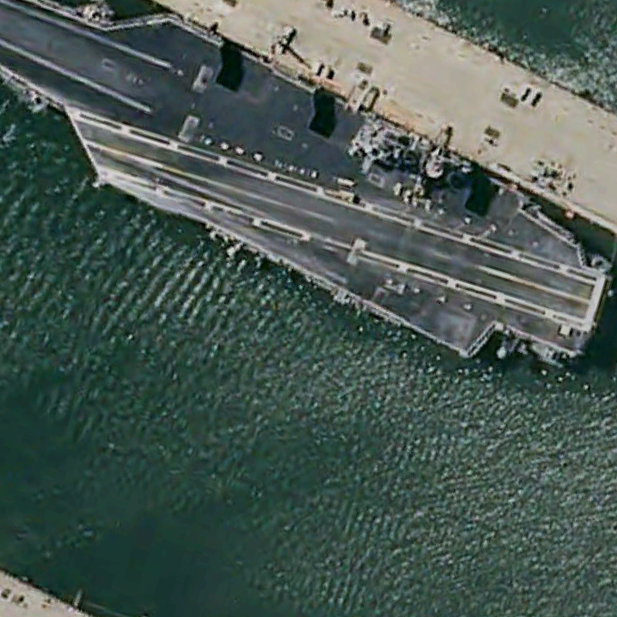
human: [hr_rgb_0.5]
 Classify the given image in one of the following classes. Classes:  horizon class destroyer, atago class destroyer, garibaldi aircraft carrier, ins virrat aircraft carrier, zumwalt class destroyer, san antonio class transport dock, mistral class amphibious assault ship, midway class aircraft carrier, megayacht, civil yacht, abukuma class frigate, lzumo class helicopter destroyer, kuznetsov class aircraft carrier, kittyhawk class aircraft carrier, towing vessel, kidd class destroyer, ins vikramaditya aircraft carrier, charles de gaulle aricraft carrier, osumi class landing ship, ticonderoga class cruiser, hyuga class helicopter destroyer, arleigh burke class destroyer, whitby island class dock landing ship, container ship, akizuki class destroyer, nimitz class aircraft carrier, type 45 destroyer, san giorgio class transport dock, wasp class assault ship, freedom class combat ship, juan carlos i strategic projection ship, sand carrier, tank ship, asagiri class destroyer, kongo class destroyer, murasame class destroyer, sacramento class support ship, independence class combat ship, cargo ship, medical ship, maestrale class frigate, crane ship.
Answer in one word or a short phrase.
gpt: Nimitz class aircraft carrier